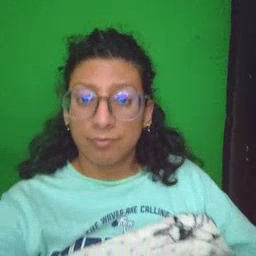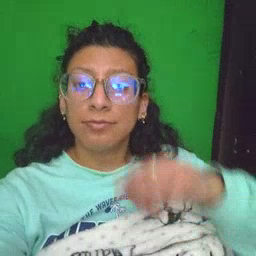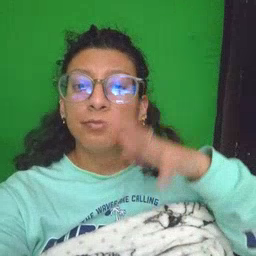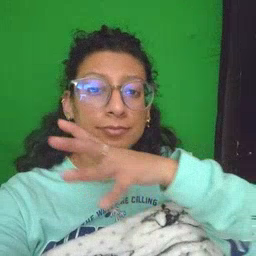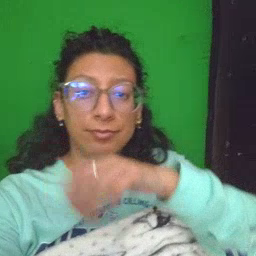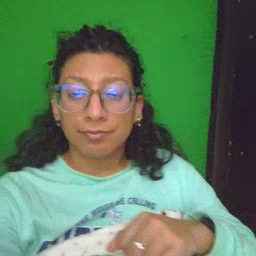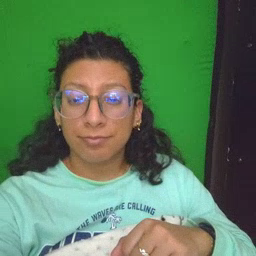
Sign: farm